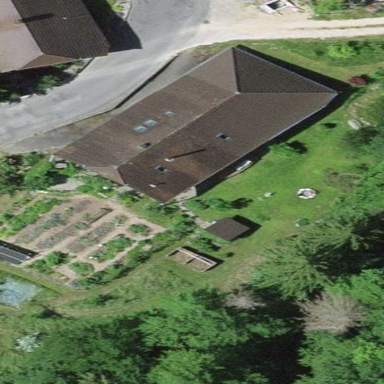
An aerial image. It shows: Farm building.